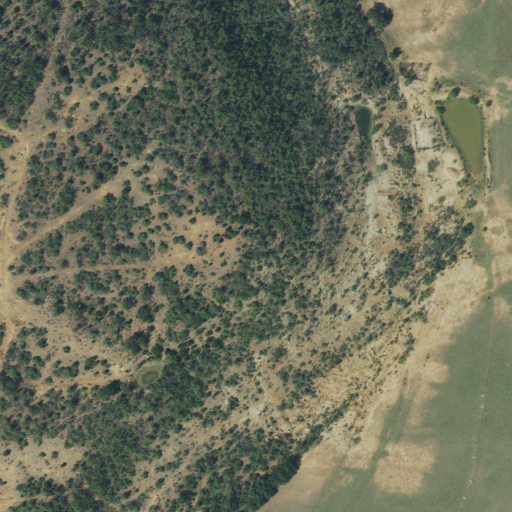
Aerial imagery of mountain in Texas named Locker Hill containing shrub, grassland, deciduous forest, and evergreen forest